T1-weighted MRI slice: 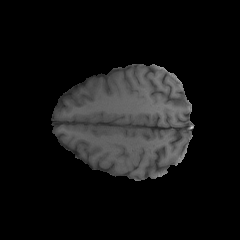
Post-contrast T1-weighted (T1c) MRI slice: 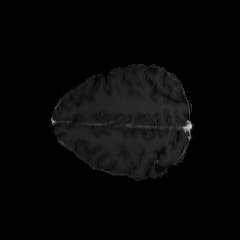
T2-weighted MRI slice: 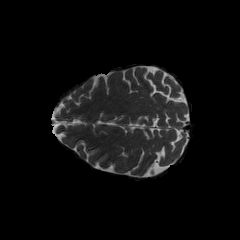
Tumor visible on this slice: no